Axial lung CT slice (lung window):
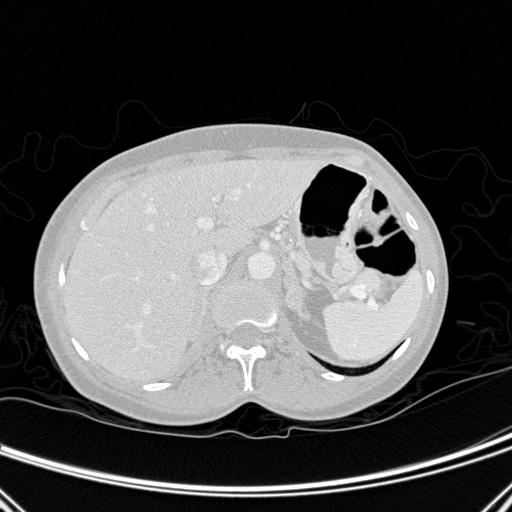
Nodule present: no